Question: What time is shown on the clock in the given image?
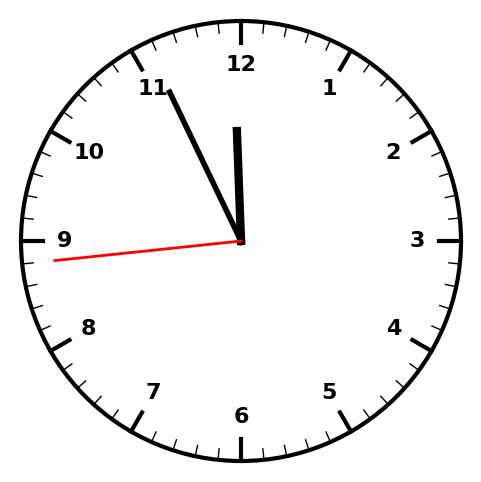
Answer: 11:55:44